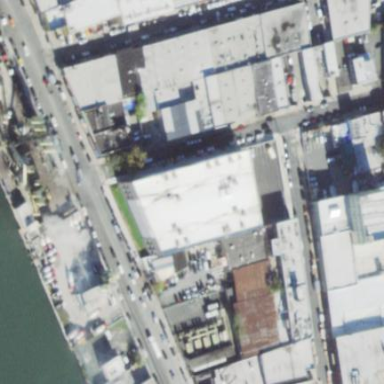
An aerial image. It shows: Building used for storage rental.